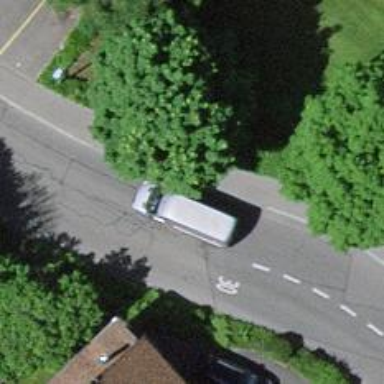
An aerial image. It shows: Unclassified road with asphalt surface. There is sidewalk on the left side.